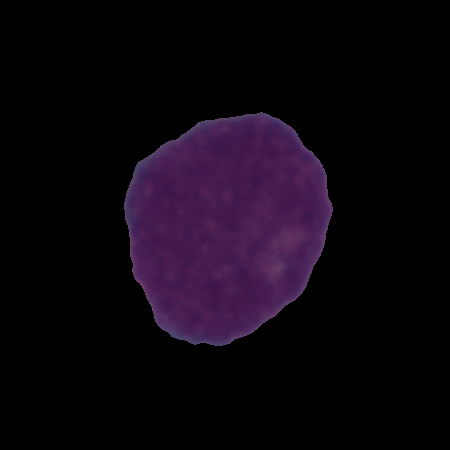
Label: cancer